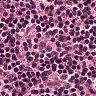
Metastatic tissue present: no